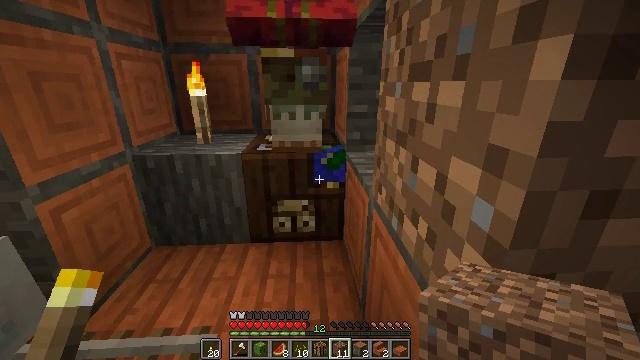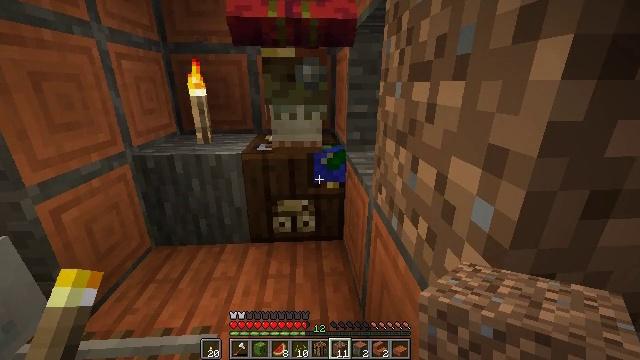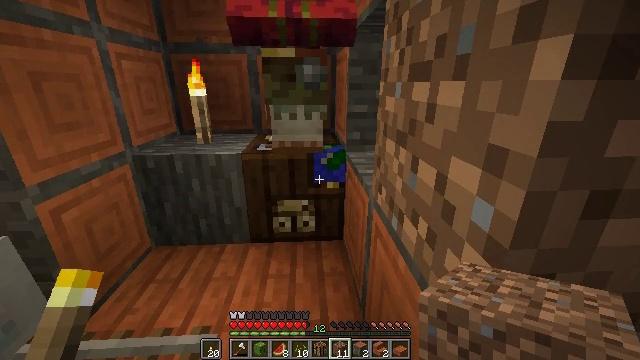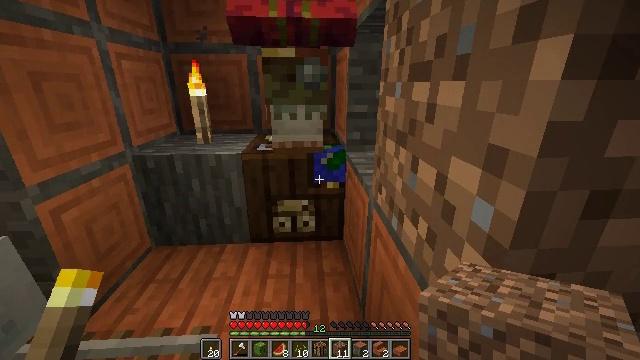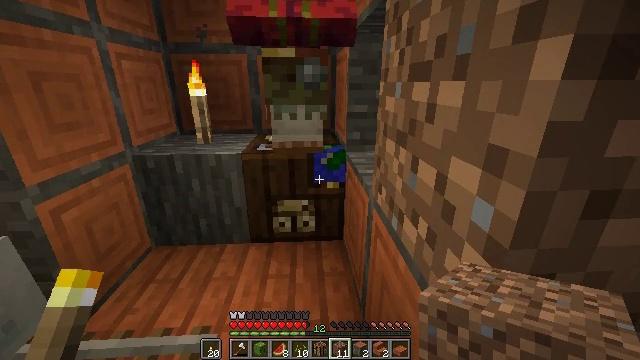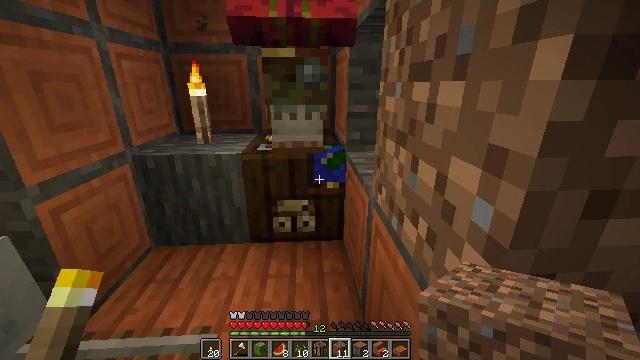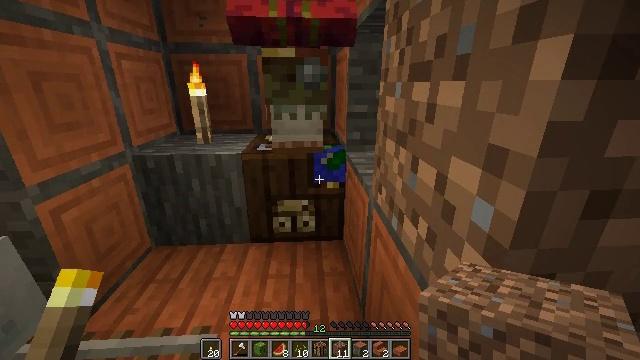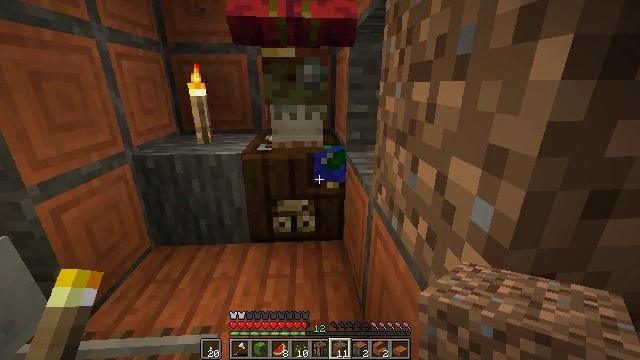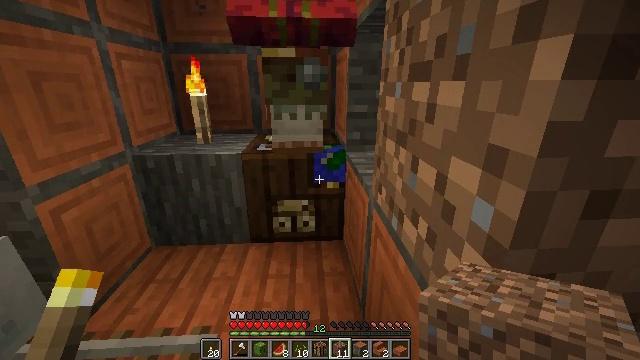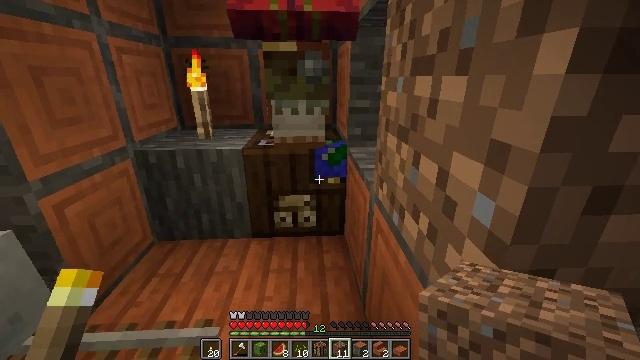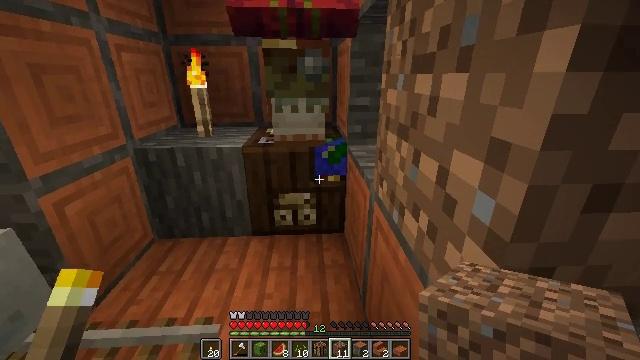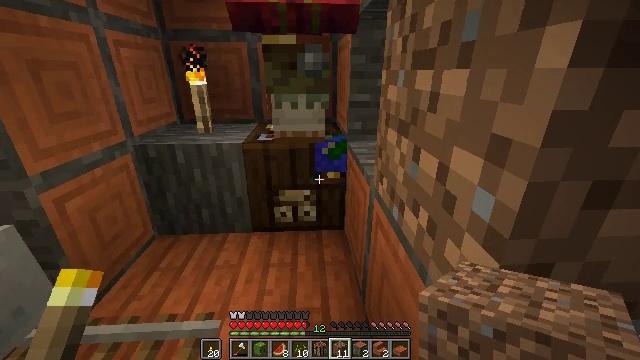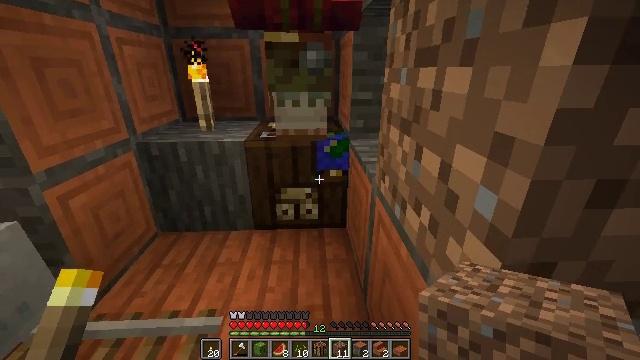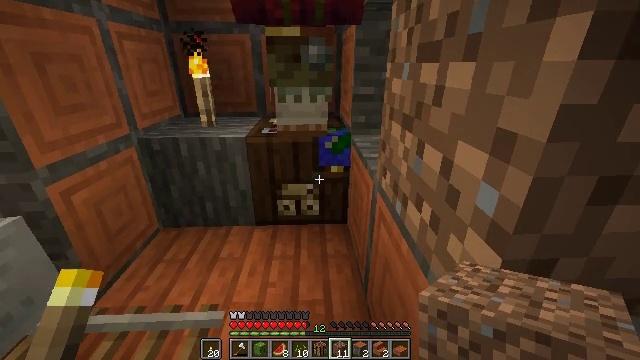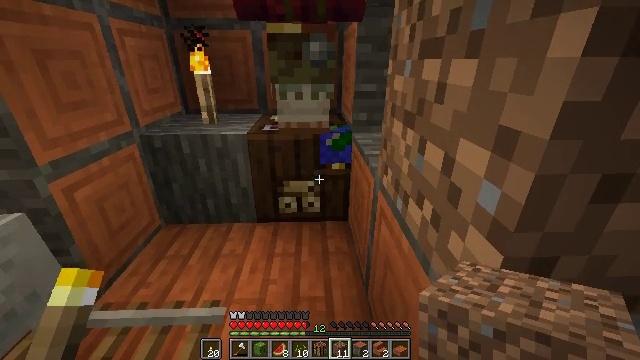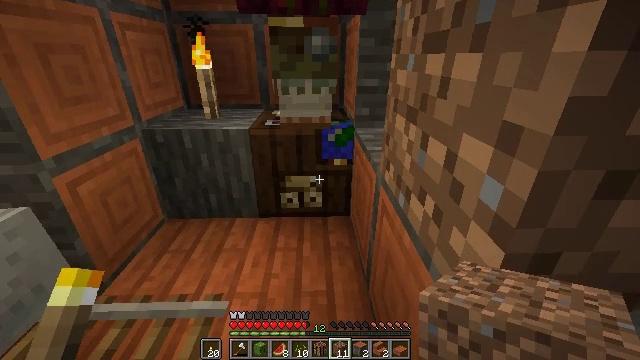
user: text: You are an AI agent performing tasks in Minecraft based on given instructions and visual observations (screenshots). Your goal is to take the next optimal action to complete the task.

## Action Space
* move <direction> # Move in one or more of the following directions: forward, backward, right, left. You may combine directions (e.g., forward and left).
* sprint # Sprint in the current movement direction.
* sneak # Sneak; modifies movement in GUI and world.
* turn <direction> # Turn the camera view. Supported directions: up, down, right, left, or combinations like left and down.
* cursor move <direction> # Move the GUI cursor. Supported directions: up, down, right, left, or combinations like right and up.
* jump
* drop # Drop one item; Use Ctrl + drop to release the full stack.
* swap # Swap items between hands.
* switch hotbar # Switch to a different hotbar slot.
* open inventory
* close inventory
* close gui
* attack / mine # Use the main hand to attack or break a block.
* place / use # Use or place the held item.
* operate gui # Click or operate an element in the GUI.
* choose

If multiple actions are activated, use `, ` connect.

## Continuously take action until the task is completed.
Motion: motion action
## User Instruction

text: Reclaim the cartography table for later use.
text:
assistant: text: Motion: no_op
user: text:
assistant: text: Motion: no_op
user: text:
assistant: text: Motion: no_op
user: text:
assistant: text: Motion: no_op
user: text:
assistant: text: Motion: no_op
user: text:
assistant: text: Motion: no_op
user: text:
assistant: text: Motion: no_op
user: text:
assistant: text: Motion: no_op
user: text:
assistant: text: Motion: turn down
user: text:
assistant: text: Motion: no_op
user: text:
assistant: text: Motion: no_op
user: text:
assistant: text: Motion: no_op
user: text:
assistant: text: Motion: no_op
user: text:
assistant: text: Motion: no_op
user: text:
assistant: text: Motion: turn down
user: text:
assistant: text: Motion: no_op
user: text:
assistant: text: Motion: no_op
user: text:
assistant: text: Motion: no_op
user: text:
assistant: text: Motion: no_op
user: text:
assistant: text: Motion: no_op
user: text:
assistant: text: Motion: no_op
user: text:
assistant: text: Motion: no_op
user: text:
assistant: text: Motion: no_op
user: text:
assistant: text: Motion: no_op
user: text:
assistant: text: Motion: no_op
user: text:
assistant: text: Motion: no_op
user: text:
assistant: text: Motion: no_op
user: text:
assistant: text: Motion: no_op
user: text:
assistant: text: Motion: no_op
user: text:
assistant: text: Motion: no_op